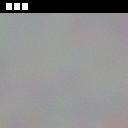
Screen state: on